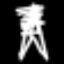
Label: The Eiffel Tower